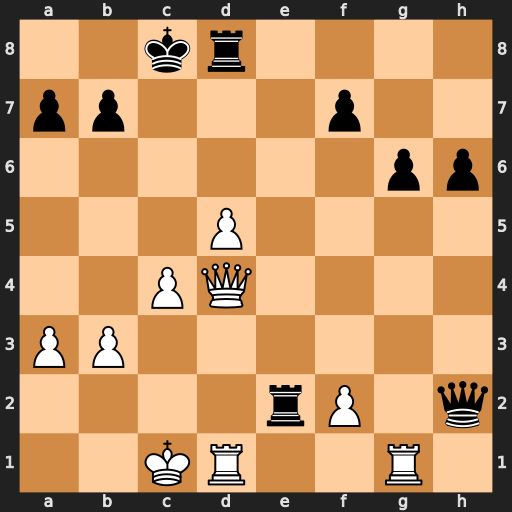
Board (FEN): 2kr4/pp3p2/6pp/3P4/2PQ4/PP6/4rP1q/2KR2R1
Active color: w
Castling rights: -
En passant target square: -
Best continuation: Qg4+ Rd7 Qxe2